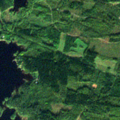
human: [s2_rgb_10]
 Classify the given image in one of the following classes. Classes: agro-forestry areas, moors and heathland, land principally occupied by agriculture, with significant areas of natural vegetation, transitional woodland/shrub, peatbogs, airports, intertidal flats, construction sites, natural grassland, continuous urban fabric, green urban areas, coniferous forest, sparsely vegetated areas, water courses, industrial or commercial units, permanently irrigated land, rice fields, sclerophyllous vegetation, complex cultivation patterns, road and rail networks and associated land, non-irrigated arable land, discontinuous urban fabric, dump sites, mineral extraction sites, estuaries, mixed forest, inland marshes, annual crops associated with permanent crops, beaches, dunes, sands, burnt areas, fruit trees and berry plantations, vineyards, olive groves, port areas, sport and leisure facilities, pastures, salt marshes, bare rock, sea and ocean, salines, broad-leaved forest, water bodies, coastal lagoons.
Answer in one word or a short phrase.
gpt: broad-leaved forest, mixed forest, transitional woodland/shrub, water bodies